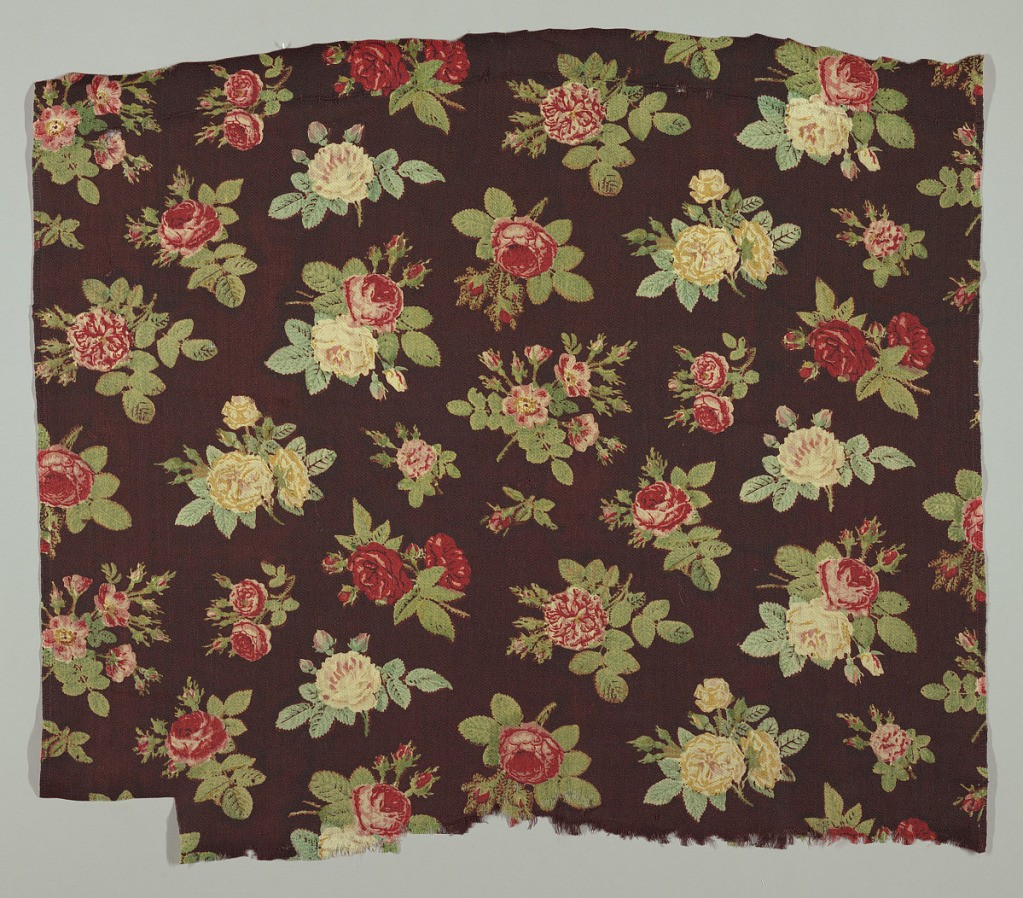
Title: Textile
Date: ca. 1860
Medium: wool Technique: block printed on the warp face of 5-harness 4x1 satin
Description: All-over pattern of regularly spaced roses of various sizes in reds, yellows, and greens on a deep maroon background. Half-drop repeat.